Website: walmart
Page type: cart
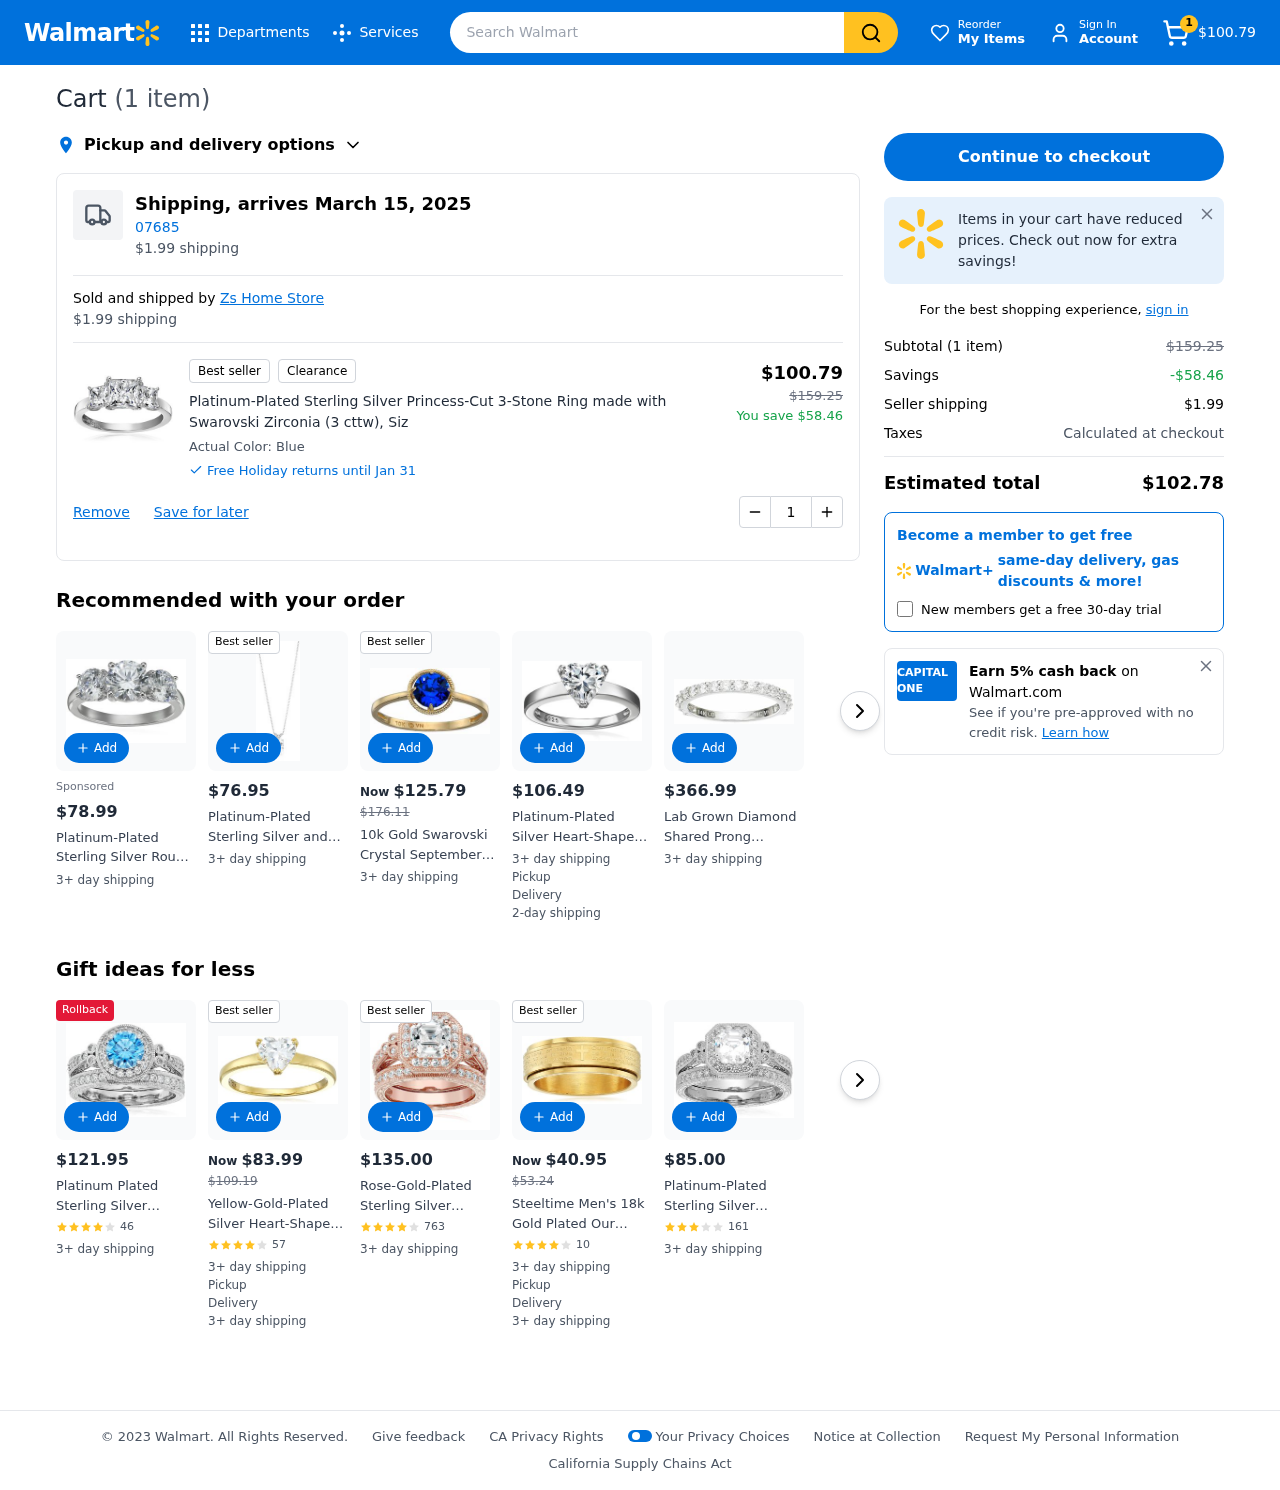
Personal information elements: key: PII_POSTCODE
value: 07685
Product elements: key: PRODUCT1_NAME
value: Platinum-Plated Sterling Silver Princess-Cut 3-Stone Ring made with Swarovski Zirconia (3 cttw), Siz
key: PRODUCT1_PRICE
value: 100.79
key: PRODUCT1_QUANTITY
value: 1
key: PRODUCT1_ORIGINAL_PRICE
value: $159.25
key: PRODUCT1_SAVINGS
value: $58.46
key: PRODUCT1_SAVINGS
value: -$58.46
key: PRODUCT2_PRICE
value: $78.99
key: PRODUCT2_NAME
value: Platinum-Plated Sterling Silver Round 3-Stone Ring made with Swarovski Zirconia (4 cttw), Size 8
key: PRODUCT3_PRICE
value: $76.95
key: PRODUCT3_NAME
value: Platinum-Plated Sterling Silver and Swarovski Zirconia Solitaire Pendant Necklace, 16 Inch
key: PRODUCT4_PRICE
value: $125.79
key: PRODUCT4_ORIGINAL_PRICE
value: $176.11
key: PRODUCT4_NAME
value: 10k Gold Swarovski Crystal September Birthstone Ring, Size 6
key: PRODUCT5_PRICE
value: $106.49
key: PRODUCT5_NAME
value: Platinum-Plated Silver Heart-Shape (1.5 cttw) Solitaire Ring made with Swarovski Zirconia, Size 5
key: PRODUCT6_PRICE
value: $366.99
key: PRODUCT6_NAME
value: Lab Grown Diamond Shared Prong Wedding Band in 14k White Gold (1/2 CT.TW., I-J Color, SI1-SI2 Clarit
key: PRODUCT7_PRICE
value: $121.95
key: PRODUCT7_NAME
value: Platinum Plated Sterling Silver Antique Rings set with Round Cut Swarovski Zirconia (3.8 cttw), Size
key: PRODUCT7_NUM_RATINGS
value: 46
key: PRODUCT8_PRICE
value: $83.99
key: PRODUCT8_ORIGINAL_PRICE
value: $109.19
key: PRODUCT8_NAME
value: Yellow-Gold-Plated Silver Heart-Shape (1.5 cttw) Solitaire Ring made with Swarovski Zirconia, Size 6
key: PRODUCT8_NUM_RATINGS
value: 57
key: PRODUCT9_PRICE
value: $135.00
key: PRODUCT9_NAME
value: Rose-Gold-Plated Sterling Silver Antique Ring set with Asscher-Cut Swarovski Zirconia, Size 10
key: PRODUCT9_NUM_RATINGS
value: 763
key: PRODUCT10_PRICE
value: $40.95
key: PRODUCT10_ORIGINAL_PRICE
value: $53.24
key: PRODUCT10_NAME
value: Steeltime Men's 18k Gold Plated Our Father Prayer Spinner Band Ring, Size 6
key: PRODUCT10_NUM_RATINGS
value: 10
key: PRODUCT11_PRICE
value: $85.00
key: PRODUCT11_NAME
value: Platinum-Plated Sterling Silver Antique Ring set with Asscher-Cut Swarovski Zirconia, Size 9
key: PRODUCT11_NUM_RATINGS
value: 161
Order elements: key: ORDER_NUM_ITEMS
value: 1
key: ORDER_NUM_ITEMS
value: (1 item)
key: ORDER_SUBTOTAL
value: $100.79
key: ORDER_DELIVERY_DATE
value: Shipping, arrives March 15, 2025
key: ORDER_SHIPPING_COST
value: $1.99
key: ORDER_TOTAL
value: $102.78
Search elements: key: HEADER_SEARCH
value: Search Walmart